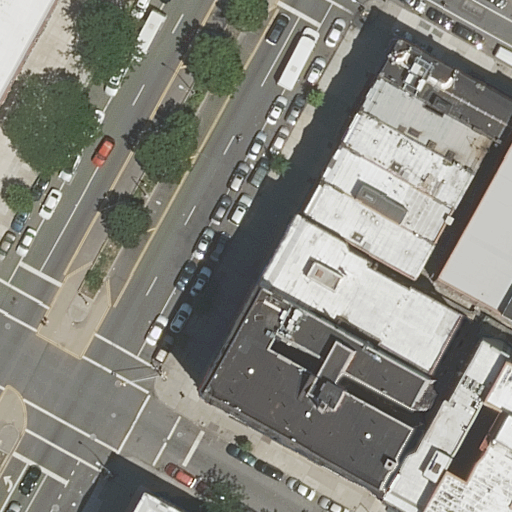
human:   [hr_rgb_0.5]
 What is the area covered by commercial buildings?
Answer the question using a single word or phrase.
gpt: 0m2

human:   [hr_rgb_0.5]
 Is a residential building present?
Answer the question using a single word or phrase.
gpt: yes

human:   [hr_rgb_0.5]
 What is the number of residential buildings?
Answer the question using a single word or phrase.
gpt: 12

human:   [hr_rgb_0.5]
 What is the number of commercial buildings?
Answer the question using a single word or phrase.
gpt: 0

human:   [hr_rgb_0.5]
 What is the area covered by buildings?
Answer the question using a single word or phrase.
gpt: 4800m2

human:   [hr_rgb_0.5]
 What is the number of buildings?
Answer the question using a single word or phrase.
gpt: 12

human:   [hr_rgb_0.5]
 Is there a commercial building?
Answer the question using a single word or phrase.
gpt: no

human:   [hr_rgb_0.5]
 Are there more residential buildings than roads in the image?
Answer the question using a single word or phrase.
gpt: yes

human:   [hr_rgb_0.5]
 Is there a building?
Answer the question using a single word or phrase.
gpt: yes

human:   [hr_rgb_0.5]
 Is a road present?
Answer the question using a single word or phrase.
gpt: yes

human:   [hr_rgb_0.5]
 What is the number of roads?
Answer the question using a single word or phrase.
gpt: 5

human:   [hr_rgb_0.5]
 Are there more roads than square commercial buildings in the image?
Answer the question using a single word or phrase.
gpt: yes

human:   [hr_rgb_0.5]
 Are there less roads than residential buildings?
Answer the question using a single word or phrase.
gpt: yes

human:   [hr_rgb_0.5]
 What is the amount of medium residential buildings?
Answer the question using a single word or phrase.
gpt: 6

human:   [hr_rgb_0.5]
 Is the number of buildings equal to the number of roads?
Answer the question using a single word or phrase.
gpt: no

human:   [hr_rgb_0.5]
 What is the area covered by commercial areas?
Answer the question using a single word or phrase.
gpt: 0m2

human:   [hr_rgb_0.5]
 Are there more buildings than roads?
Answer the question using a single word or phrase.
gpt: yes

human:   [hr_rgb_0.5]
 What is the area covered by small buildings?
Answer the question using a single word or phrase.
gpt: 6m2

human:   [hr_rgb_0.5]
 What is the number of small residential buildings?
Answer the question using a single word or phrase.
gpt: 2

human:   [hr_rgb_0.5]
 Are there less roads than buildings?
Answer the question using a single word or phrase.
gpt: yes

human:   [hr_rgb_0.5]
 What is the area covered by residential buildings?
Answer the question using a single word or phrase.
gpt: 4800m2

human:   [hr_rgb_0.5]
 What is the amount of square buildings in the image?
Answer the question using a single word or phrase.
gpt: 0

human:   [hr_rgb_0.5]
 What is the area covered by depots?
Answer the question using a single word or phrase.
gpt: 0m2

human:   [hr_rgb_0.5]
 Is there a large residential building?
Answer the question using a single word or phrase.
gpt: yes

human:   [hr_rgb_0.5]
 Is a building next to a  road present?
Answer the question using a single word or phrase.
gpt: yes

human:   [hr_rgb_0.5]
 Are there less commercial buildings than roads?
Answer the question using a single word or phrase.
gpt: yes

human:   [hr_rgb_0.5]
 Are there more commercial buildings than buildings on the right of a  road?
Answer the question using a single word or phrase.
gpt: no

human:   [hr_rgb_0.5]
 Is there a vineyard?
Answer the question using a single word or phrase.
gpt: no

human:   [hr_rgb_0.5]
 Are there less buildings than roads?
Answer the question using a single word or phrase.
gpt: no

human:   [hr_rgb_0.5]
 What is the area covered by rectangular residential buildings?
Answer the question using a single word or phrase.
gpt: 642m2

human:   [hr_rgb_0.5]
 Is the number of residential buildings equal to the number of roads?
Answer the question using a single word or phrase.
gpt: no

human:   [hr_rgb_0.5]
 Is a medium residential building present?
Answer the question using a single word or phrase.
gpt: yes

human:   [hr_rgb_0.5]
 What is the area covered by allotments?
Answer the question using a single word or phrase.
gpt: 0m2

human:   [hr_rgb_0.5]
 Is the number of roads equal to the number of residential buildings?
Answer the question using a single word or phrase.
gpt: no

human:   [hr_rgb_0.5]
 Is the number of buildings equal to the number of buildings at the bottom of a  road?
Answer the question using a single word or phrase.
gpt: no

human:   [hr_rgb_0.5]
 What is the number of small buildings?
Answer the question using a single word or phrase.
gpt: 2

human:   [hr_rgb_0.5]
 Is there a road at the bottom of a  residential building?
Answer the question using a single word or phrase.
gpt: yes

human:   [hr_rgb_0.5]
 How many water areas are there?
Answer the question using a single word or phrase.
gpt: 0

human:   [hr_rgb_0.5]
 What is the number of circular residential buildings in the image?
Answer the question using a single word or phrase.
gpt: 0

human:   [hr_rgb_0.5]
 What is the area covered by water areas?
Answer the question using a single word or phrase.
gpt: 0m2

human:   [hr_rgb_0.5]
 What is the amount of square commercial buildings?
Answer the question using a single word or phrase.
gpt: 0

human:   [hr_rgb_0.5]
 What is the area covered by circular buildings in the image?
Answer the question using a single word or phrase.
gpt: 0m2

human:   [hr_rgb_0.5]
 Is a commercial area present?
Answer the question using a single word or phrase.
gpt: no

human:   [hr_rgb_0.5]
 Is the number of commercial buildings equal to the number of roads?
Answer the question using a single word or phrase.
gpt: no

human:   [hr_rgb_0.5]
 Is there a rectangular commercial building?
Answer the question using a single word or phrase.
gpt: no

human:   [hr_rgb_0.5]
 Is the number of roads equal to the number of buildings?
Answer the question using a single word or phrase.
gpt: no

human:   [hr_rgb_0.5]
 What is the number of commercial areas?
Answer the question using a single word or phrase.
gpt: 0

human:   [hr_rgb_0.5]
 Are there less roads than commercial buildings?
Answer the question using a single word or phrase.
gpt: no

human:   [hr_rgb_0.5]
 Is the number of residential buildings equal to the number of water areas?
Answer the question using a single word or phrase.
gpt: no

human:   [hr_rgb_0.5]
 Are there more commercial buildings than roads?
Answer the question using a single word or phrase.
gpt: no

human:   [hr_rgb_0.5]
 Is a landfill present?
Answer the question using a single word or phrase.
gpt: no

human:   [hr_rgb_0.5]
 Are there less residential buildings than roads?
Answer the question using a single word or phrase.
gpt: no

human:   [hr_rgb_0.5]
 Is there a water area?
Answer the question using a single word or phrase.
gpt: no

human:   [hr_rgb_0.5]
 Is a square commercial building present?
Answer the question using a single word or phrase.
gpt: no

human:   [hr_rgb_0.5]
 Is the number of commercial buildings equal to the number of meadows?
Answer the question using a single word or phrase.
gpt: yes

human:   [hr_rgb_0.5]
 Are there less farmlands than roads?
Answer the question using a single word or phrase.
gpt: yes

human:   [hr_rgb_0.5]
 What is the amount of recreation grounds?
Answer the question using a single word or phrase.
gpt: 0

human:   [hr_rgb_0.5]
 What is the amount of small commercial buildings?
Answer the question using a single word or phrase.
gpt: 0

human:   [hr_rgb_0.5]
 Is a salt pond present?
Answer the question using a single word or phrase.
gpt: no

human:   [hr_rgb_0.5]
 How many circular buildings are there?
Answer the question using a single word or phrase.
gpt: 0

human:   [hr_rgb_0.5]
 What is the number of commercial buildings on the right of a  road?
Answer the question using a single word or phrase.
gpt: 0

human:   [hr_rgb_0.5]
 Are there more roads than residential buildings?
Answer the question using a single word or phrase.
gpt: no

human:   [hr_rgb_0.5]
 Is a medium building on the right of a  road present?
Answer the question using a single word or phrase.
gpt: yes

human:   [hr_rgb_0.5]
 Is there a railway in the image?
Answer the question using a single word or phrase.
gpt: no